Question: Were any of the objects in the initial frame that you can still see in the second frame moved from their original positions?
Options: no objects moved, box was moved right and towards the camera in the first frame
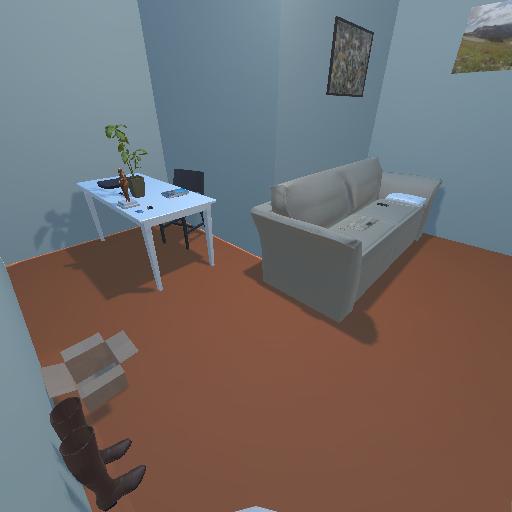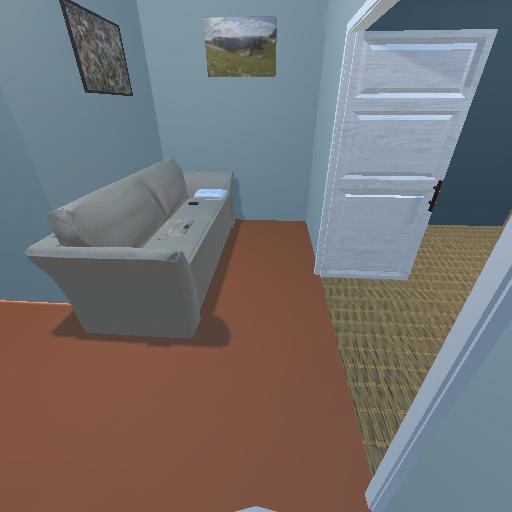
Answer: no objects moved